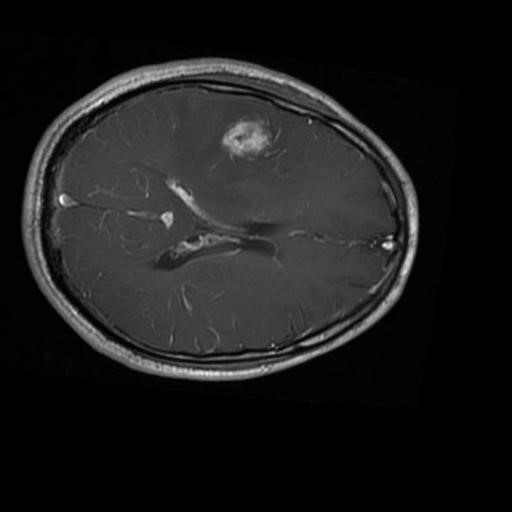
Label: brain_glioma